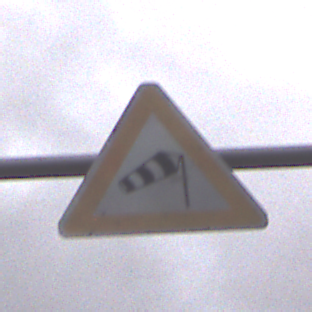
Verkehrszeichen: SeitenwindVonRechts
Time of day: MorningAfternoon
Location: Outdoor (Urban)
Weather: Overcast
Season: NotSpecified
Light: Natural